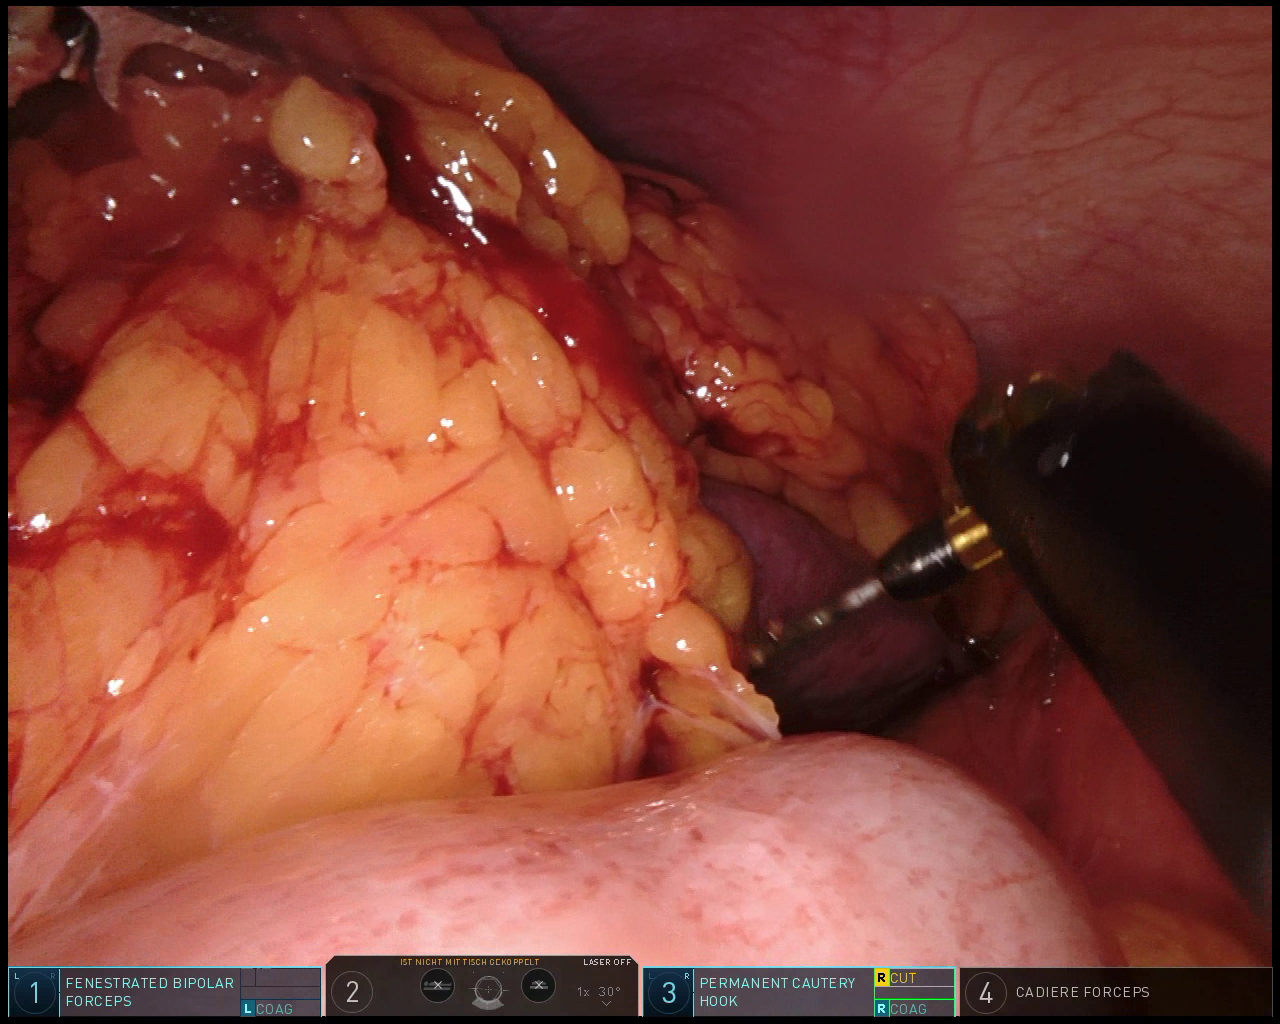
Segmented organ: abdominal_wall
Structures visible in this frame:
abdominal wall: yes
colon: yes
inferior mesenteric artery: no
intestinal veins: no
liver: no
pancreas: no
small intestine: no
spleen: yes
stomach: no
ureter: no
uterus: no
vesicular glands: no